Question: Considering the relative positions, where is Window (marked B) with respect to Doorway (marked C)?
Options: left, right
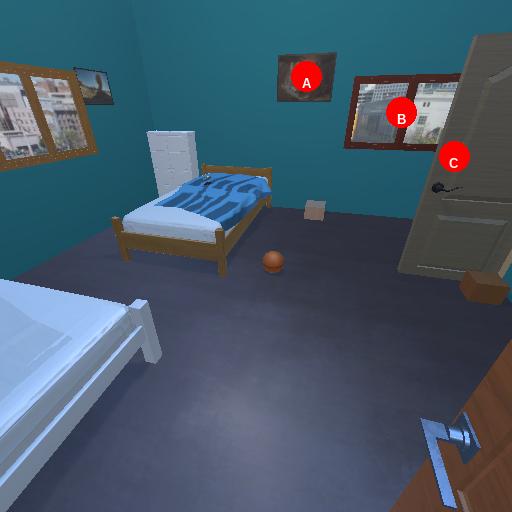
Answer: left